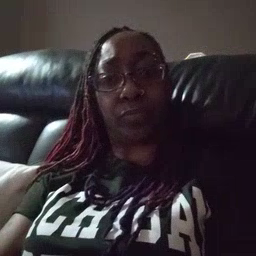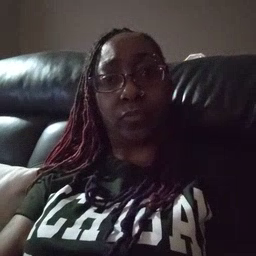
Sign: zipper